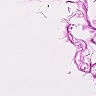
Metastatic tissue present: no